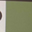
Piece: xx